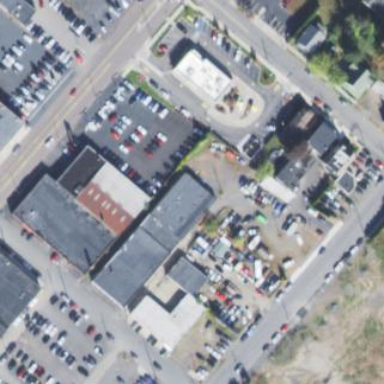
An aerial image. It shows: Commercial area.